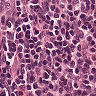
Metastatic tissue present: no